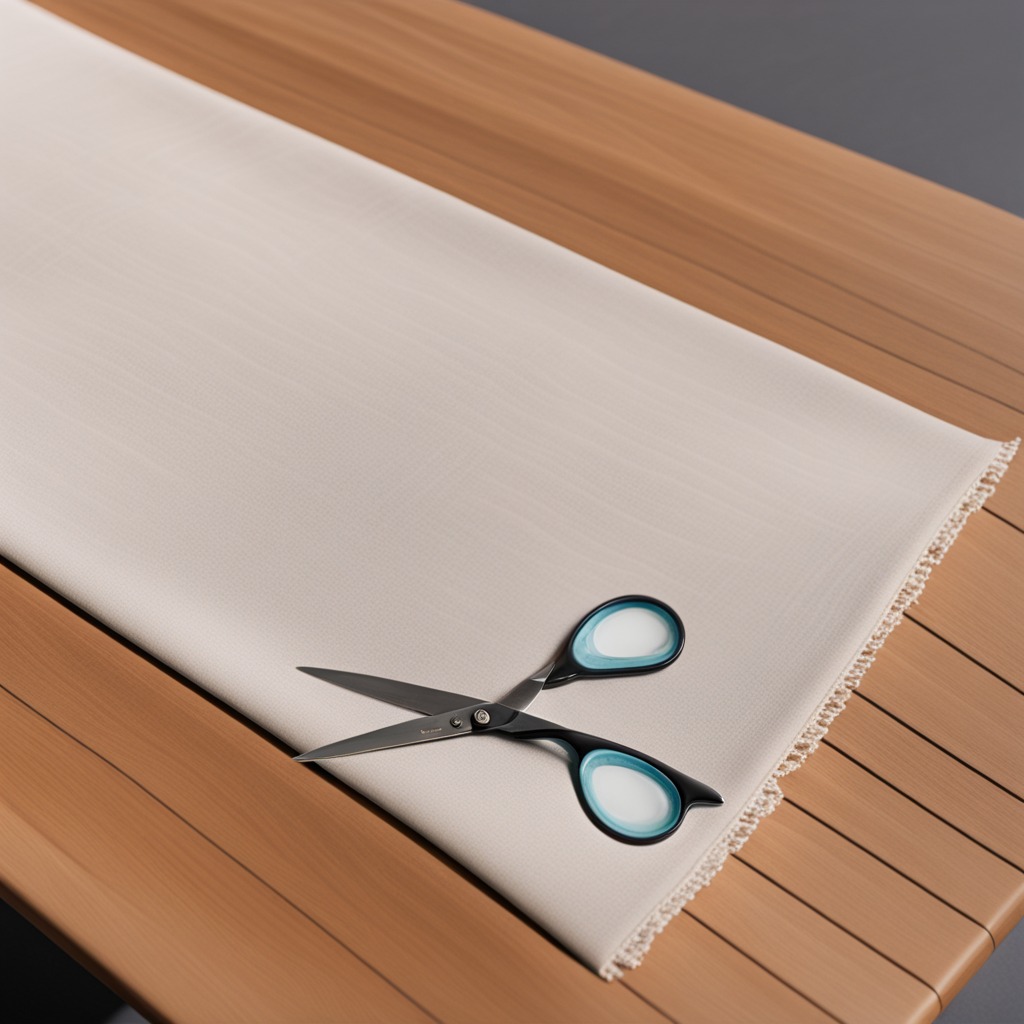
A scissor lying on a wooden table in an outdoor workshop during daytime bright natural light soft shadows worn but beneath the cloth